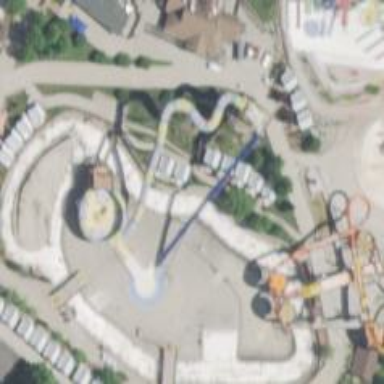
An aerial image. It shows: Water slide attraction.